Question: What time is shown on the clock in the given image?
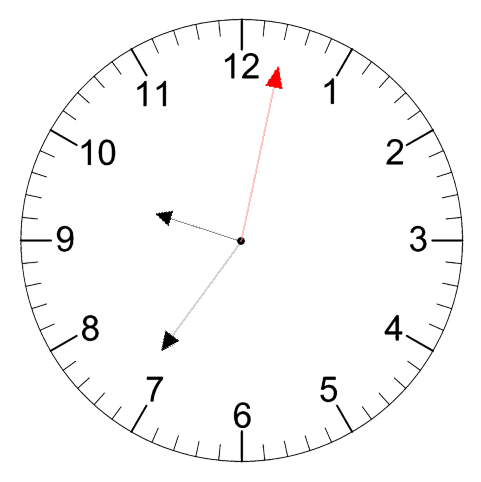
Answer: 09:36:02